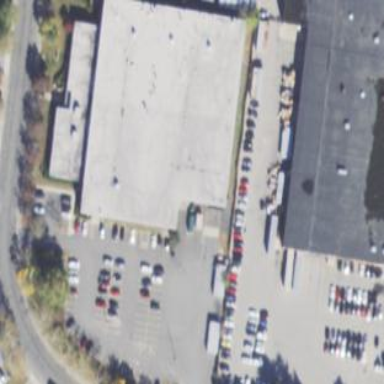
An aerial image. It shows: Commercial building.